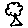
Label: tree